Question: Because the navigationItem.rightBarButtomItem is customized, it will occupy a big place and the title view won't be on the center.

For example, I want the "OMG" is located at the center between buttoms of "Home" and "Group".
How to achieve this?
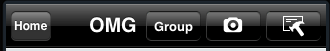
Answer: Change the rightBarButtonItem to Camera and Setting... and add Group Button as subview to the navigation bar.. do some trial and error to adjust the x position for the Group Button....
If you have fix titleView as "OMG" good.. if not then it will be little tricky to position the titleView with longer text but it can be done..